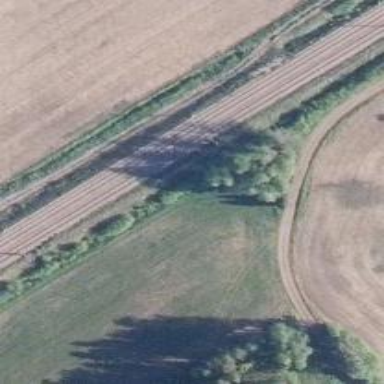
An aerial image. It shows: Railway with continuous electrified contact lines.